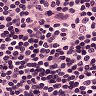
Metastatic tissue present: no